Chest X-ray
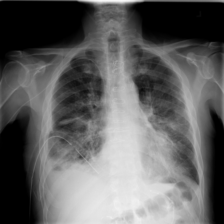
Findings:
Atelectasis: negative
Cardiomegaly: negative
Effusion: positive
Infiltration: positive
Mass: negative
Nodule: negative
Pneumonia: negative
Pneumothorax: negative
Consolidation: negative
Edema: negative
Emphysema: negative
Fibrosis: negative
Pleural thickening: negative
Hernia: negative